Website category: university
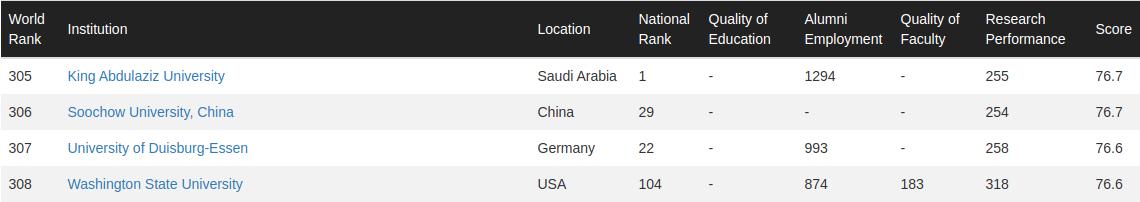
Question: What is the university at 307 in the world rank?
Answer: University of Duisburg-Essen

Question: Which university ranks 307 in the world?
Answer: University of Duisburg-Essen

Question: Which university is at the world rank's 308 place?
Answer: Washington State University

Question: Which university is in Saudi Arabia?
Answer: King Abdulaziz University

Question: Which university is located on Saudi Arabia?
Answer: King Abdulaziz University

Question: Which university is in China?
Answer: Soochow University, China

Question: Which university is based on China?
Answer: Soochow University, China

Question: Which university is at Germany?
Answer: University of Duisburg-Essen

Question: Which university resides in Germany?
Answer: University of Duisburg-Essen

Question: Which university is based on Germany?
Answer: University of Duisburg-Essen

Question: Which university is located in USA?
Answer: Washington State University

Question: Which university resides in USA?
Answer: Washington State University

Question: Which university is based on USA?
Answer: Washington State University

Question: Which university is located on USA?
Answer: Washington State University

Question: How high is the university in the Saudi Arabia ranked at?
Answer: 305

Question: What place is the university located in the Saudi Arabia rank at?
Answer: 305

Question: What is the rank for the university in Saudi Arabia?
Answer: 305

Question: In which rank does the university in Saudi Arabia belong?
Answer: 305

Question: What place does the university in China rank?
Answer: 306

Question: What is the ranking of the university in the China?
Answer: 306

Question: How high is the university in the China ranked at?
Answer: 306

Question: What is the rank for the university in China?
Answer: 306

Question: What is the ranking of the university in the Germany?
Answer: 307

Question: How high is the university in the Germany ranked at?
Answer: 307

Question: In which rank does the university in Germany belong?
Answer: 307

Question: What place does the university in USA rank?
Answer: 308

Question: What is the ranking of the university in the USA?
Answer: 308

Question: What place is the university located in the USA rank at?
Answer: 308

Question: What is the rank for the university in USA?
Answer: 308

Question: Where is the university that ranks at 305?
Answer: Saudi Arabia

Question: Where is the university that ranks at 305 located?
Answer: Saudi Arabia

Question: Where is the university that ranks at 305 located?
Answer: Saudi Arabia

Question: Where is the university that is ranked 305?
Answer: Saudi Arabia

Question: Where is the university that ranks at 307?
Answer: Germany

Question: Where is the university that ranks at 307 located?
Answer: Germany

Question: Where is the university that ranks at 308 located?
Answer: USA

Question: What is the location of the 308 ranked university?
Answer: USA

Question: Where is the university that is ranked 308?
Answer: USA